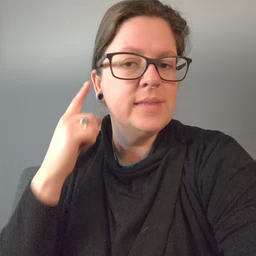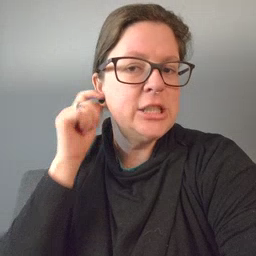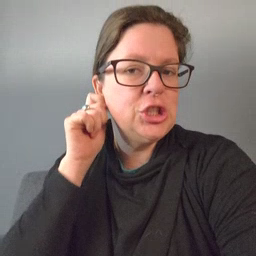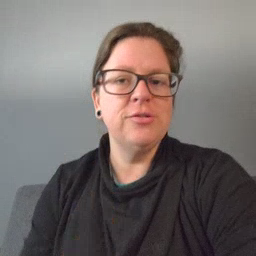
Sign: ear